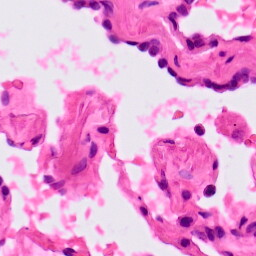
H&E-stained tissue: Lung